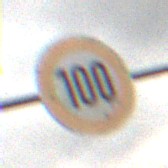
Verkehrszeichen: Geschwindigkeit100
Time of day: Midday
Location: Outdoor (Nature)
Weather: Overcast
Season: NotSpecified
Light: Natural